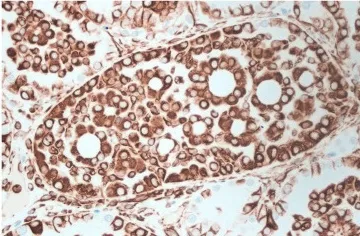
(E) Tubular tumor tissue, the majority of the neoplastic cells have moderate to strong cytoplasmic immunoreactivity for vimentin immunohistochemistry staining 400x.
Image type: pathology (immunostaining)